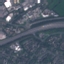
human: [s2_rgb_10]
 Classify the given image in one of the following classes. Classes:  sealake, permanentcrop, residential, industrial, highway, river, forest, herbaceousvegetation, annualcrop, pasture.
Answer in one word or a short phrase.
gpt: Highway